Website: apple
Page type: customer-info-address
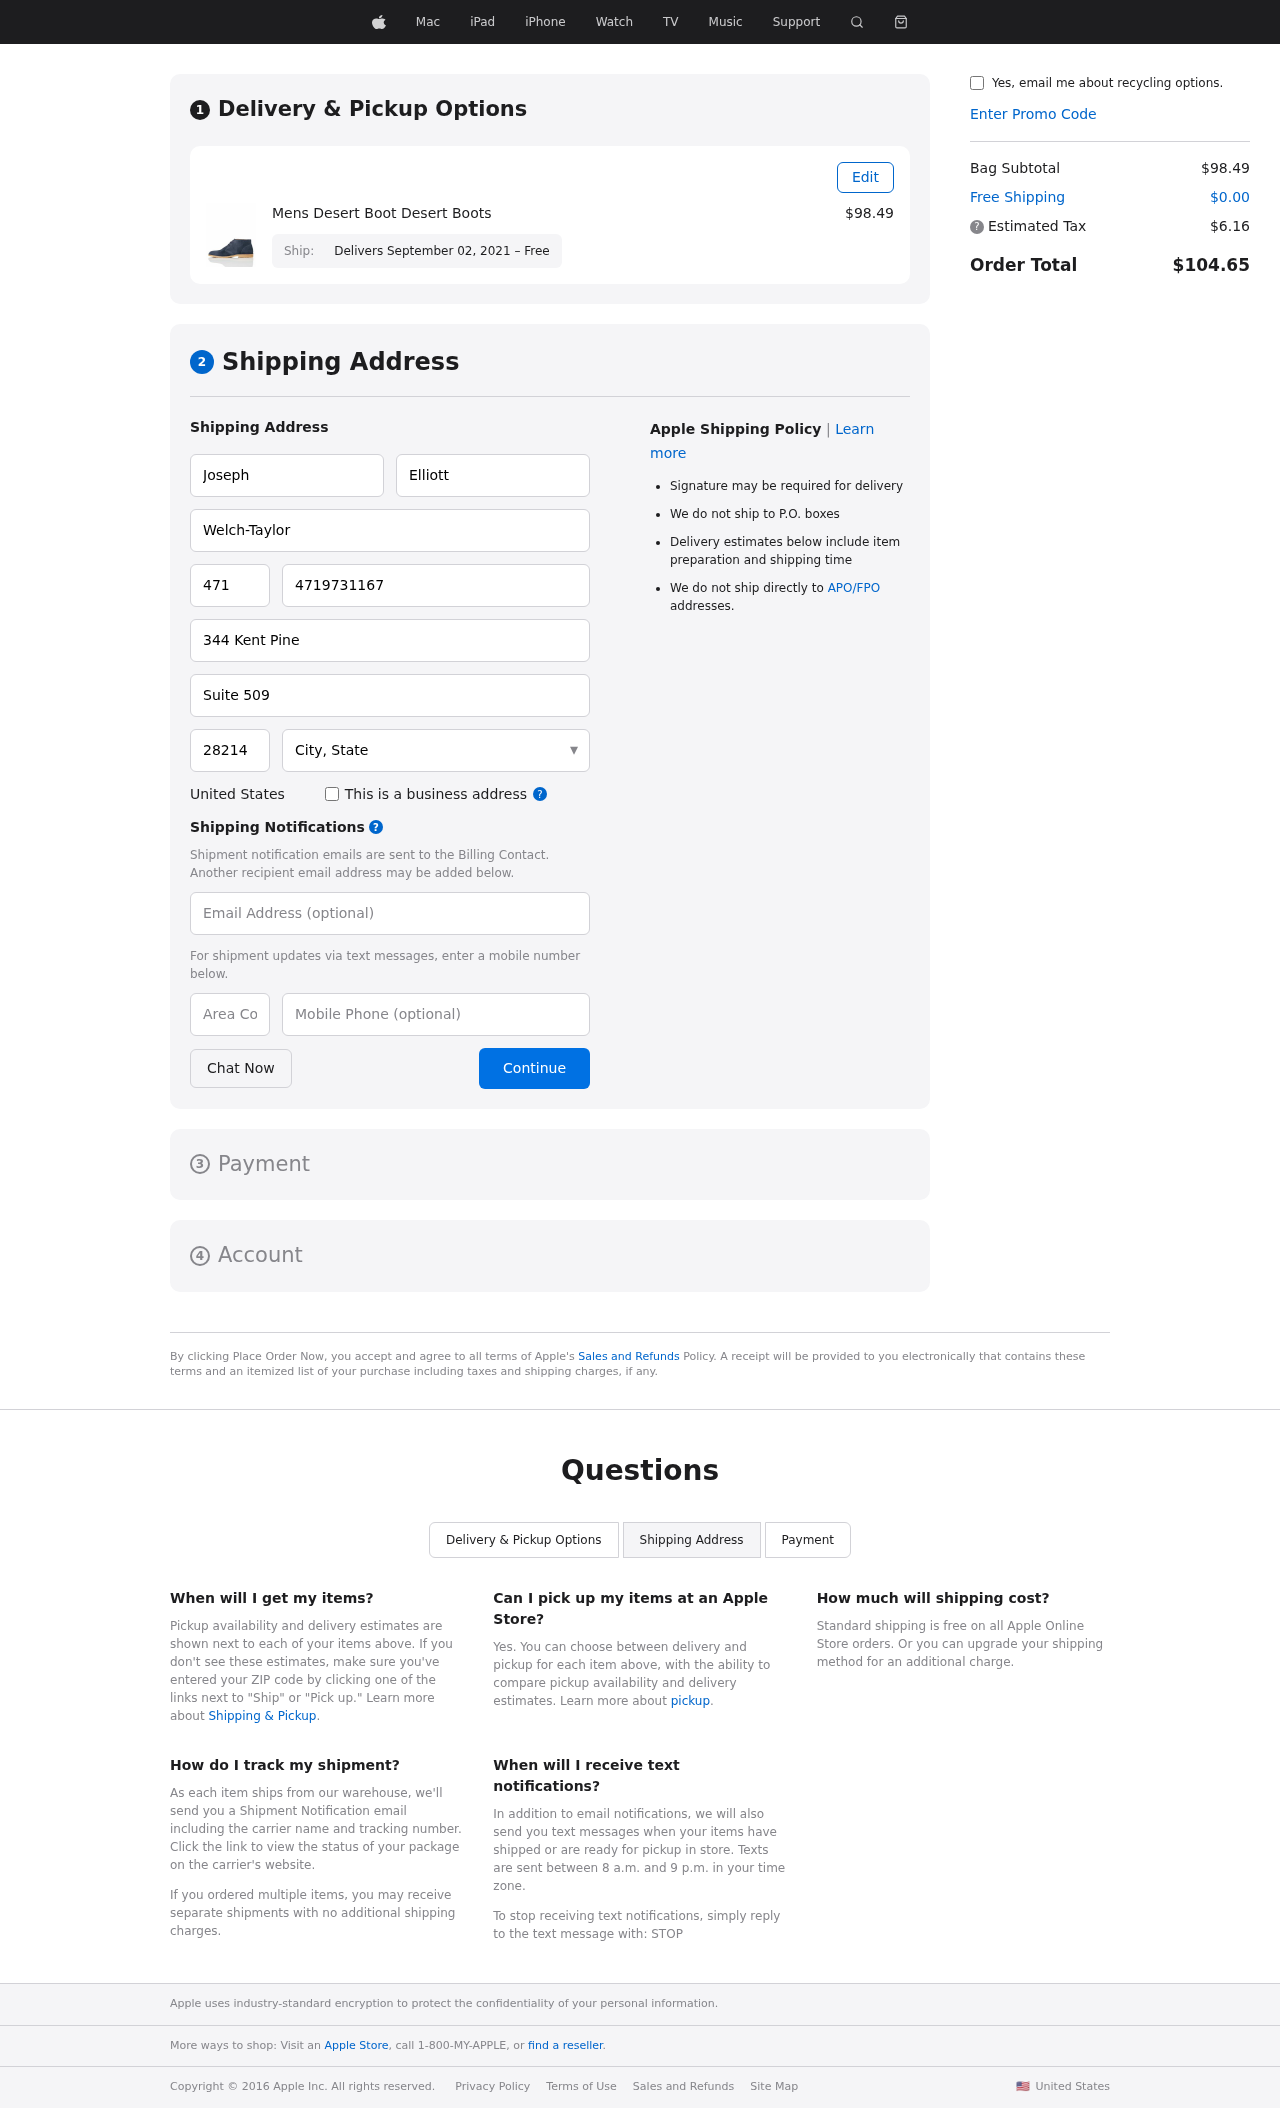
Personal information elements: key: PII_CITY_STATE
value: West Ashleyberg, NM
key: PII_COMPANY
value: Welch-Taylor
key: PII_COUNTRY
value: United States
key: PII_EMAIL
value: josephelliott@hotmail.com
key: PII_FIRSTNAME
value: Joseph
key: PII_LASTNAME
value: Elliott
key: PII_PHONE
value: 4719731167
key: PII_PHONE_ALT
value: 7248391114
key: PII_PHONE_ALT_AREA
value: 724
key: PII_PHONE_AREA
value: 471
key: PII_POSTCODE
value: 28214
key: PII_STREET
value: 344 Kent Pine
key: PII_STREET2
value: Suite 509
Product elements: key: PRODUCT1_NAME
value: Mens Desert Boot Desert Boots
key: PRODUCT1_PRICE
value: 98.49
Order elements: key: ORDER_DELIVERY_DATE
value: Delivers September 02, 2021 – Free
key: ORDER_SUBTOTAL
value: $98.49
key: ORDER_SHIPPING_COST
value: $0.00
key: ORDER_TAX
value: $6.16
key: ORDER_TOTAL
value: $104.65